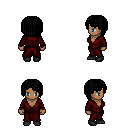
a pixel art fantasy rpg character, female body template, human, dark skin, red robe, magenta pants, black pageboy hairstyle, black shoes, four views (front, back, left, right), 2x2 character sprite sheet, small pixel art, hard edges, no anti-aliasing